Question: My web.config under views folder looking like

I don't know why it is looking like this. What happened to it?? Help me to understand. Is there any ways to recover it.
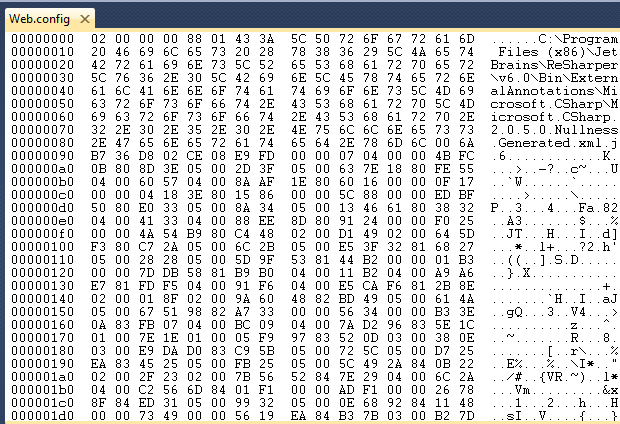
Answer: Seems like Resharper (or something/someone) else crapped on it. In order to recover it, it is very simple. You just look in the history of your Version Control System where your code is stored and retrieve the previous version. And if you are not using source control (why oh why wouldn't you use???) then you're outta luck. You could always create a new ASP.NET MVC application and use the default one:
'''
<?xml version="1.0"?>
<configuration>
<configSections>
<sectionGroup name="system.web.webPages.razor" type="System.Web.WebPages.Razor.Configuration.RazorWebSectionGroup, System.Web.WebPages.Razor, Version=1.0.0.0, Culture=neutral, PublicKeyToken=31BF3856AD364E35">
<section name="host" type="System.Web.WebPages.Razor.Configuration.HostSection, System.Web.WebPages.Razor, Version=1.0.0.0, Culture=neutral, PublicKeyToken=31BF3856AD364E35" requirePermission="false" />
<section name="pages" type="System.Web.WebPages.Razor.Configuration.RazorPagesSection, System.Web.WebPages.Razor, Version=1.0.0.0, Culture=neutral, PublicKeyToken=31BF3856AD364E35" requirePermission="false" />
</sectionGroup>
</configSections>
<system.web.webPages.razor>
<host factoryType="System.Web.Mvc.MvcWebRazorHostFactory, System.Web.Mvc, Version=3.0.0.0, Culture=neutral, PublicKeyToken=31BF3856AD364E35" />
<pages pageBaseType="System.Web.Mvc.WebViewPage">
<namespaces>
<add namespace="System.Web.Mvc" />
<add namespace="System.Web.Mvc.Ajax" />
<add namespace="System.Web.Mvc.Html" />
<add namespace="System.Web.Routing" />
</namespaces>
</pages>
</system.web.webPages.razor>
<appSettings>
<add key="webpages:Enabled" value="false" />
</appSettings>
<system.web>
<httpHandlers>
<add path="*" verb="*" type="System.Web.HttpNotFoundHandler"/>
</httpHandlers>
<!--
Enabling request validation in view pages would cause validation to occur
after the input has already been processed by the controller. By default
MVC performs request validation before a controller processes the input.
To change this behavior apply the ValidateInputAttribute to a
controller or action.
-->
<pages
validateRequest="false"
pageParserFilterType="System.Web.Mvc.ViewTypeParserFilter, System.Web.Mvc, Version=3.0.0.0, Culture=neutral, PublicKeyToken=31BF3856AD364E35"
pageBaseType="System.Web.Mvc.ViewPage, System.Web.Mvc, Version=3.0.0.0, Culture=neutral, PublicKeyToken=31BF3856AD364E35"
userControlBaseType="System.Web.Mvc.ViewUserControl, System.Web.Mvc, Version=3.0.0.0, Culture=neutral, PublicKeyToken=31BF3856AD364E35">
<controls>
<add assembly="System.Web.Mvc, Version=3.0.0.0, Culture=neutral, PublicKeyToken=31BF3856AD364E35" namespace="System.Web.Mvc" tagPrefix="mvc" />
</controls>
</pages>
</system.web>
<system.webServer>
<validation validateIntegratedModeConfiguration="false" />
<handlers>
<remove name="BlockViewHandler"/>
<add name="BlockViewHandler" path="*" verb="*" preCondition="integratedMode" type="System.Web.HttpNotFoundHandler" />
</handlers>
</system.webServer>
</configuration>
'''